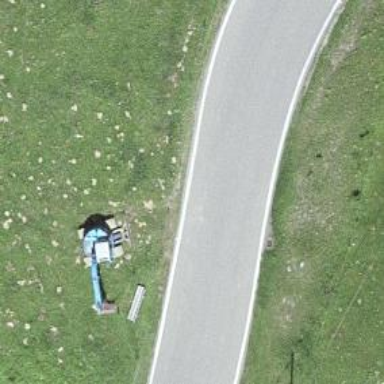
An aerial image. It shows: Bench.